Question: I'm trying to implement a simple linear gradient like in photoshop. The color interpolation between vertices seems to go by (additive?)numerical value rather than what you would expect in "paint blending." Here is a visual example with green and red:

The one on the left is roughly what I get, and I want to achieve the one on the right.
Is there any easy way to achieve this?
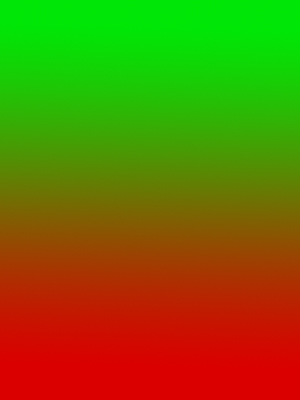
Answer: As @Andon commented, using the texture system is a good way to do this. Here's what you need:
1. Assign one (or more, but you only need one for this trick) texture coordinate(s) to each vertex when you set up attributes in your vertex buffer.
2. In your vertex shader, read that attribute and write it to a varying so it gets interpolated for use in the fragment shader.
3. In your fragment shader, read the varying -- this tells you how far along the gradient ramp you should be in the current fragment; i.e. a blending factor.
At this point, you have two choices:
- 'texture2D''gl_FragColor'- <URL>